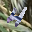
Label: 4